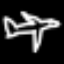
Label: airplane